Question: Please reference the following image:

Here is what i have done:
1. Uninstalled/reinstalled from scratch WordPress 3.5.1
2. Inactivated all plugins
3. Activated the default twenty 11/12 themes one at a time
4. Cleared the cache of browsers
5. Tried to use either Chrome or Safari
All to no avail. Unfortunately everything i seem to do leads me to a media library which is blank. Please note i have several images that i have imported into my Media Library. This i have checked and double checked.
Struggling to get past this. Any help would be greatly appreciated. Thank you!
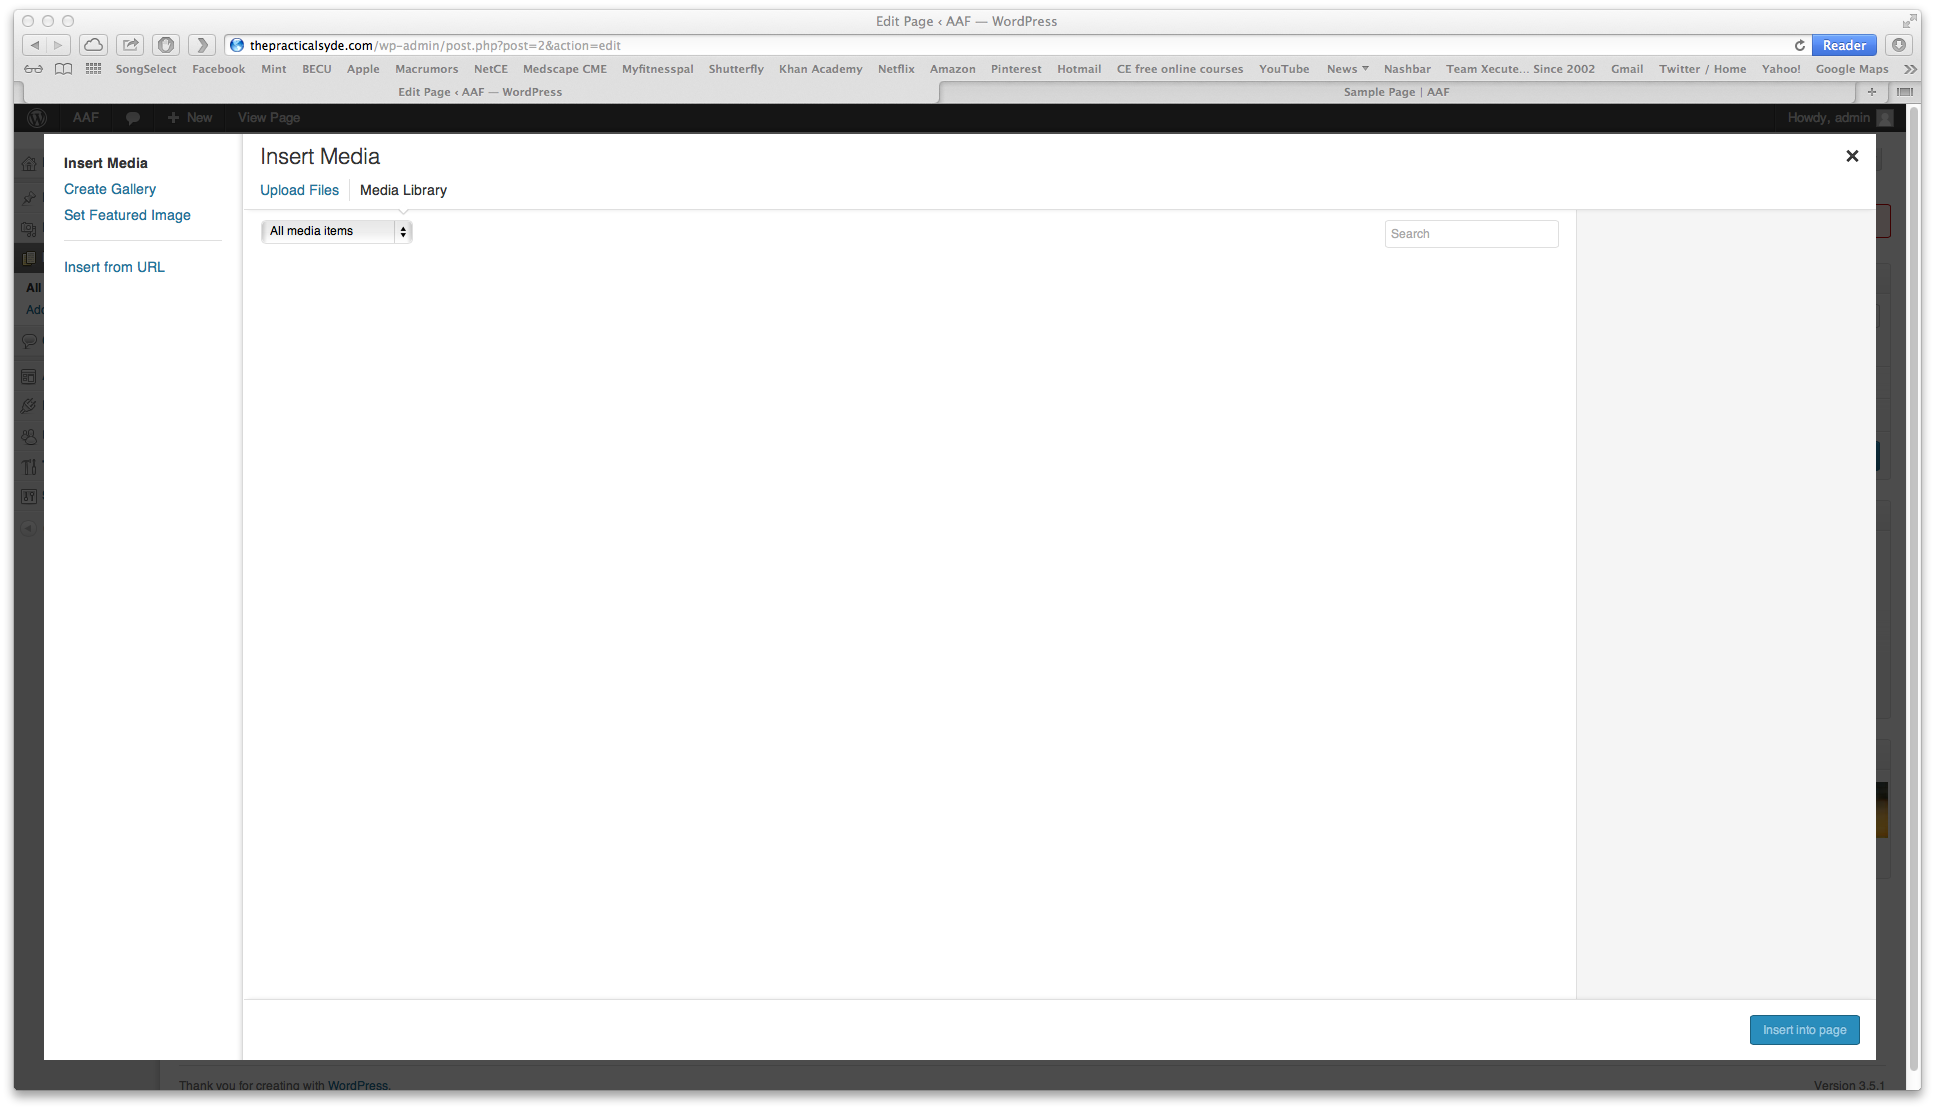
Answer: Even though i thought i had scoured each of my plugins, i found that this indeed was not an issue with Ajax or a browser or operating system. It was simply an issue with plugin needed for a very specific theme.
How did i find this out:
'''
1) Uninstalled my current wordpress installation
2) Re-installed wordpress 3.5.1
3) Checked whether or not i could add media to a page before changing the theme
(using the twenty-tweleve default theme.
'''
It worked!! Installed the plugin needed for my specific theme, it failed. I have chosen a different theme and all seems well.
Thanks guys!